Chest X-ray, AP view. Patient: 73 years old, sex F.
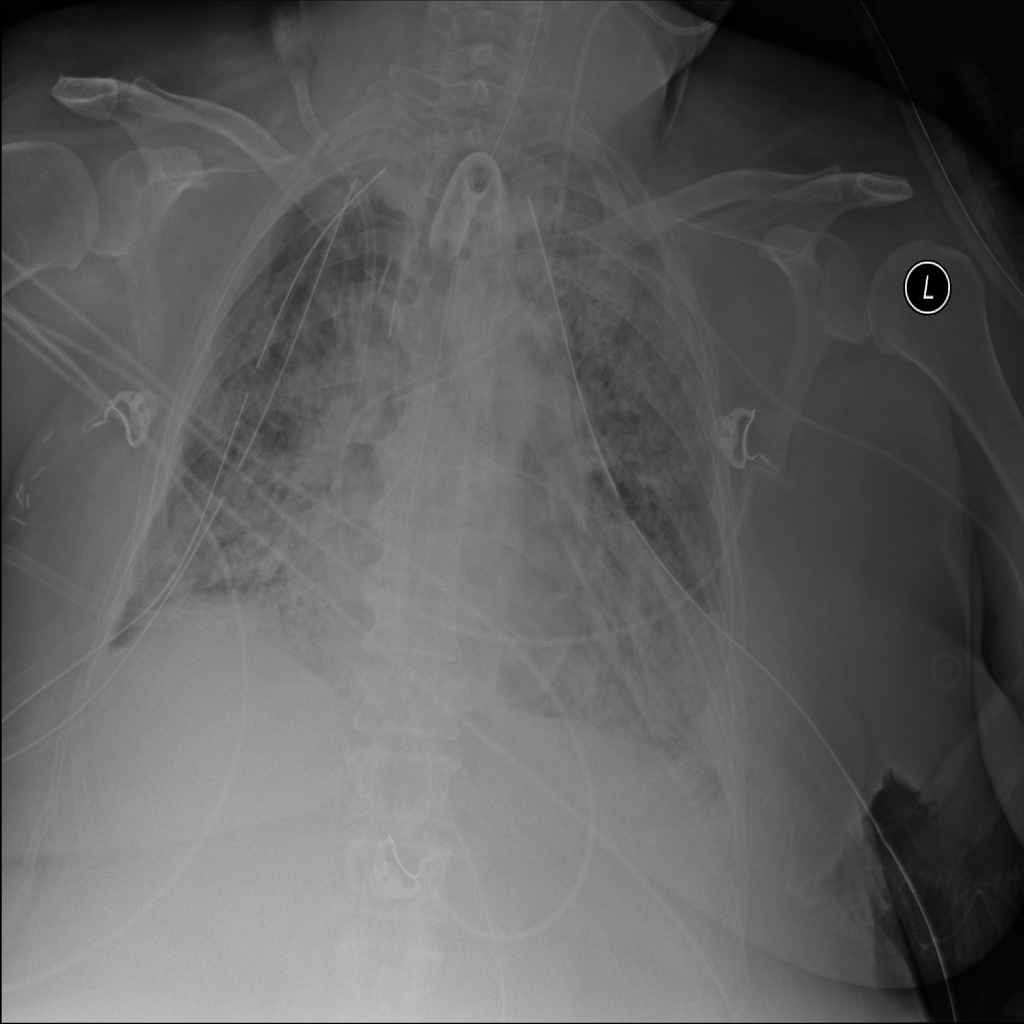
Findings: No Finding